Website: macys
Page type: gifting
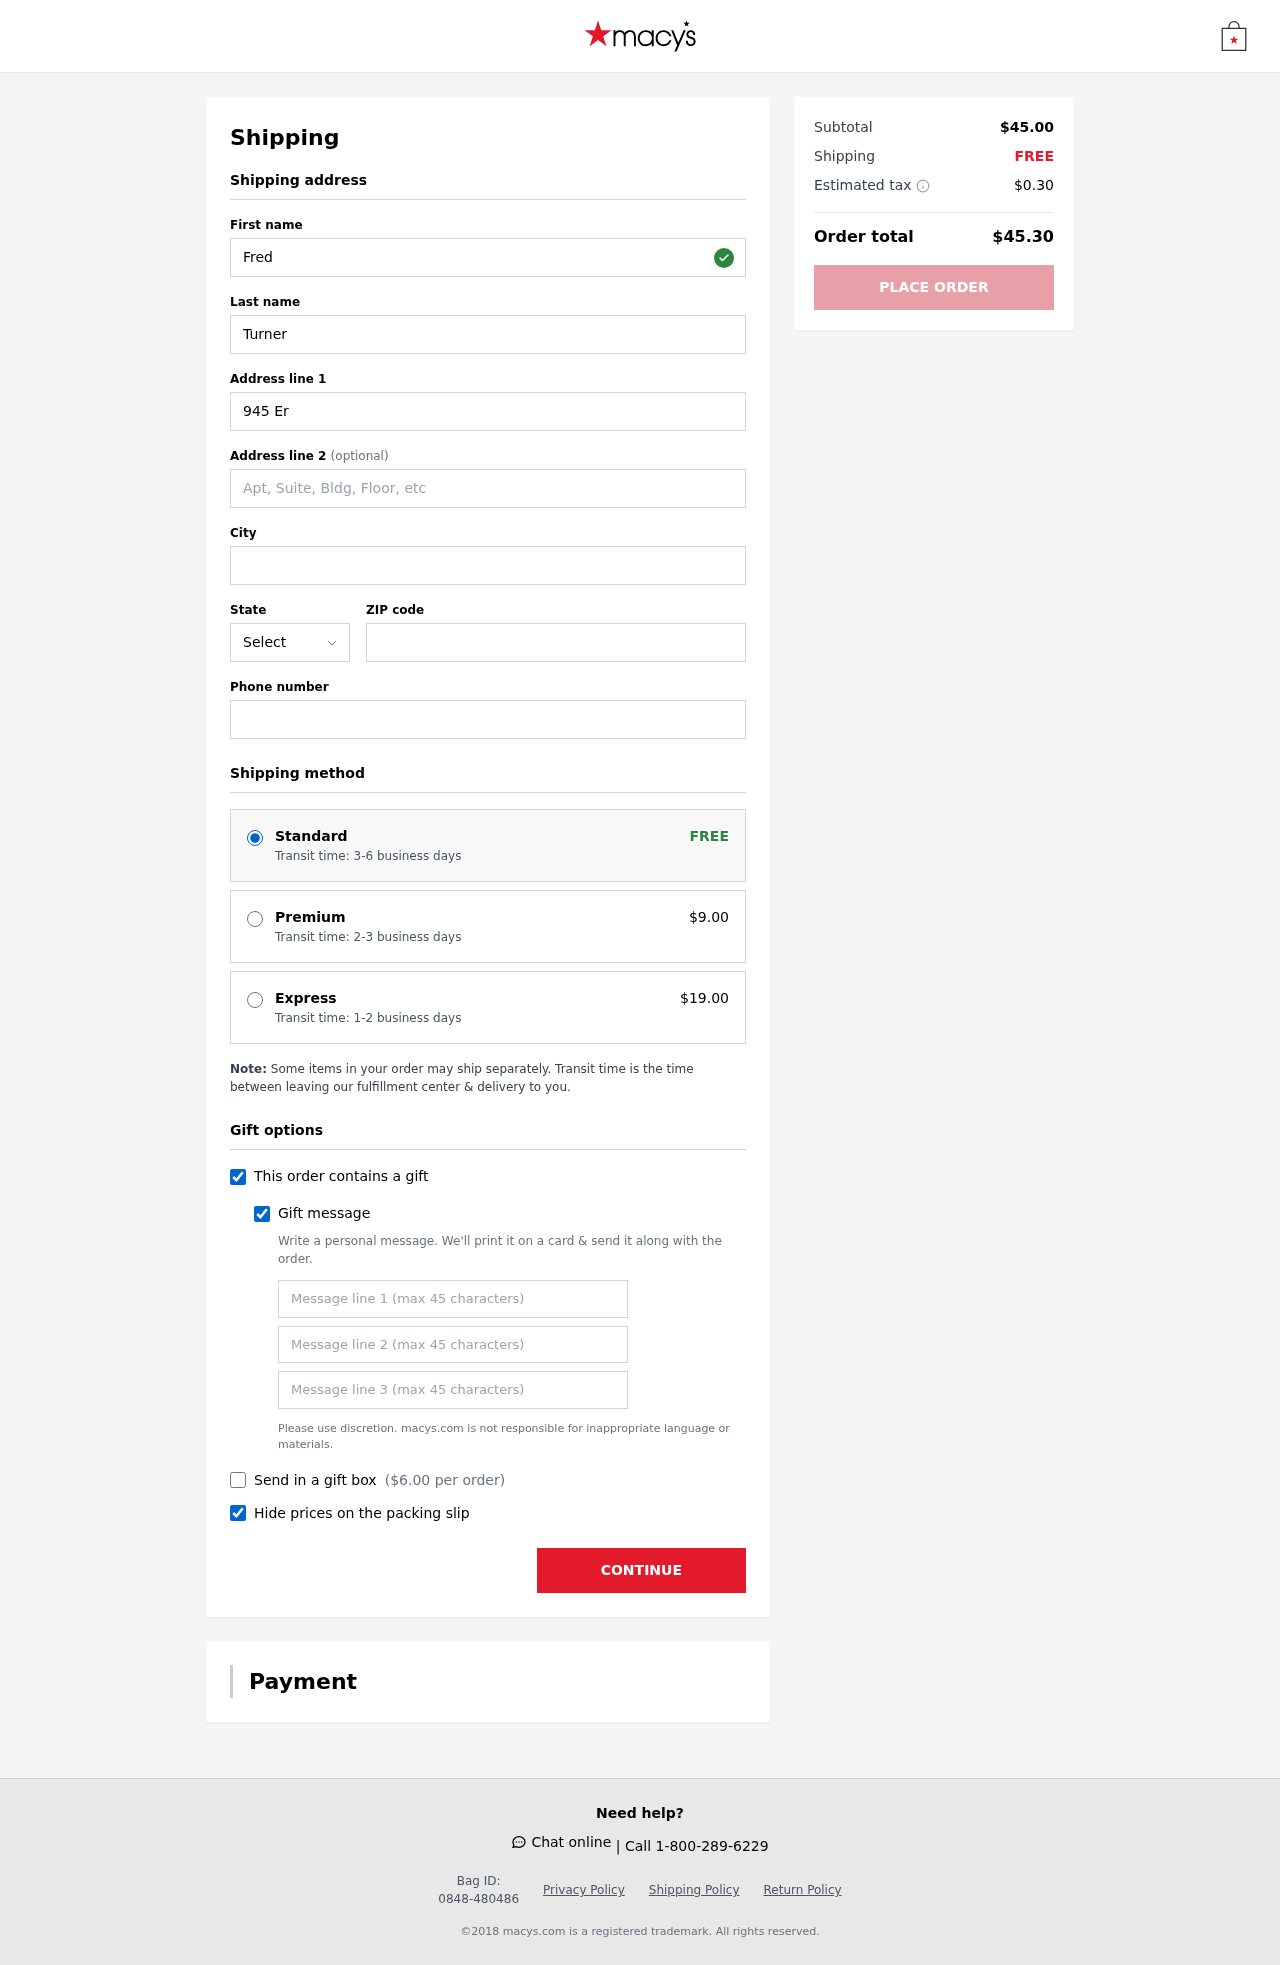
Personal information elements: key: PII_STATE_ABBR
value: MD
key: PII_FIRSTNAME
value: Fred
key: PII_LASTNAME
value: Turner
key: PII_STREET
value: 945 Erickson Shores
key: PII_CITY
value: East Kathy
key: PII_POSTCODE
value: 96457
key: PII_PHONE
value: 5433367807
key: PII_GIFT_MESSAGE
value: Hey Jeffrey, I know how much you enjoy keeping your garden in shape and sprucing up the yard, so I thought this would make your watering chores a breeze! Here’s to making your outdoor time even more enjoyable. Cheers!  Fred
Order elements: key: ORDER_SHIPPING_STANDARD
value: Transit time: 3-6 business days
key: ORDER_SHIPPING_PREMIUM
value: Transit time: 2-3 business days
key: ORDER_SHIPPING_PREMIUM_PRICE
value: $9.00
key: ORDER_SHIPPING_EXPRESS
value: Transit time: 1-2 business days
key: ORDER_SHIPPING_EXPRESS_PRICE
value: $19.00
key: ORDER_GIFT_BOX_PRICE
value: $6.00
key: ORDER_SUBTOTAL
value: $45.00
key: ORDER_SHIPPING_COST
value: FREE
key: ORDER_TAX
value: $0.30
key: ORDER_TOTAL
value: $45.30